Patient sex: F
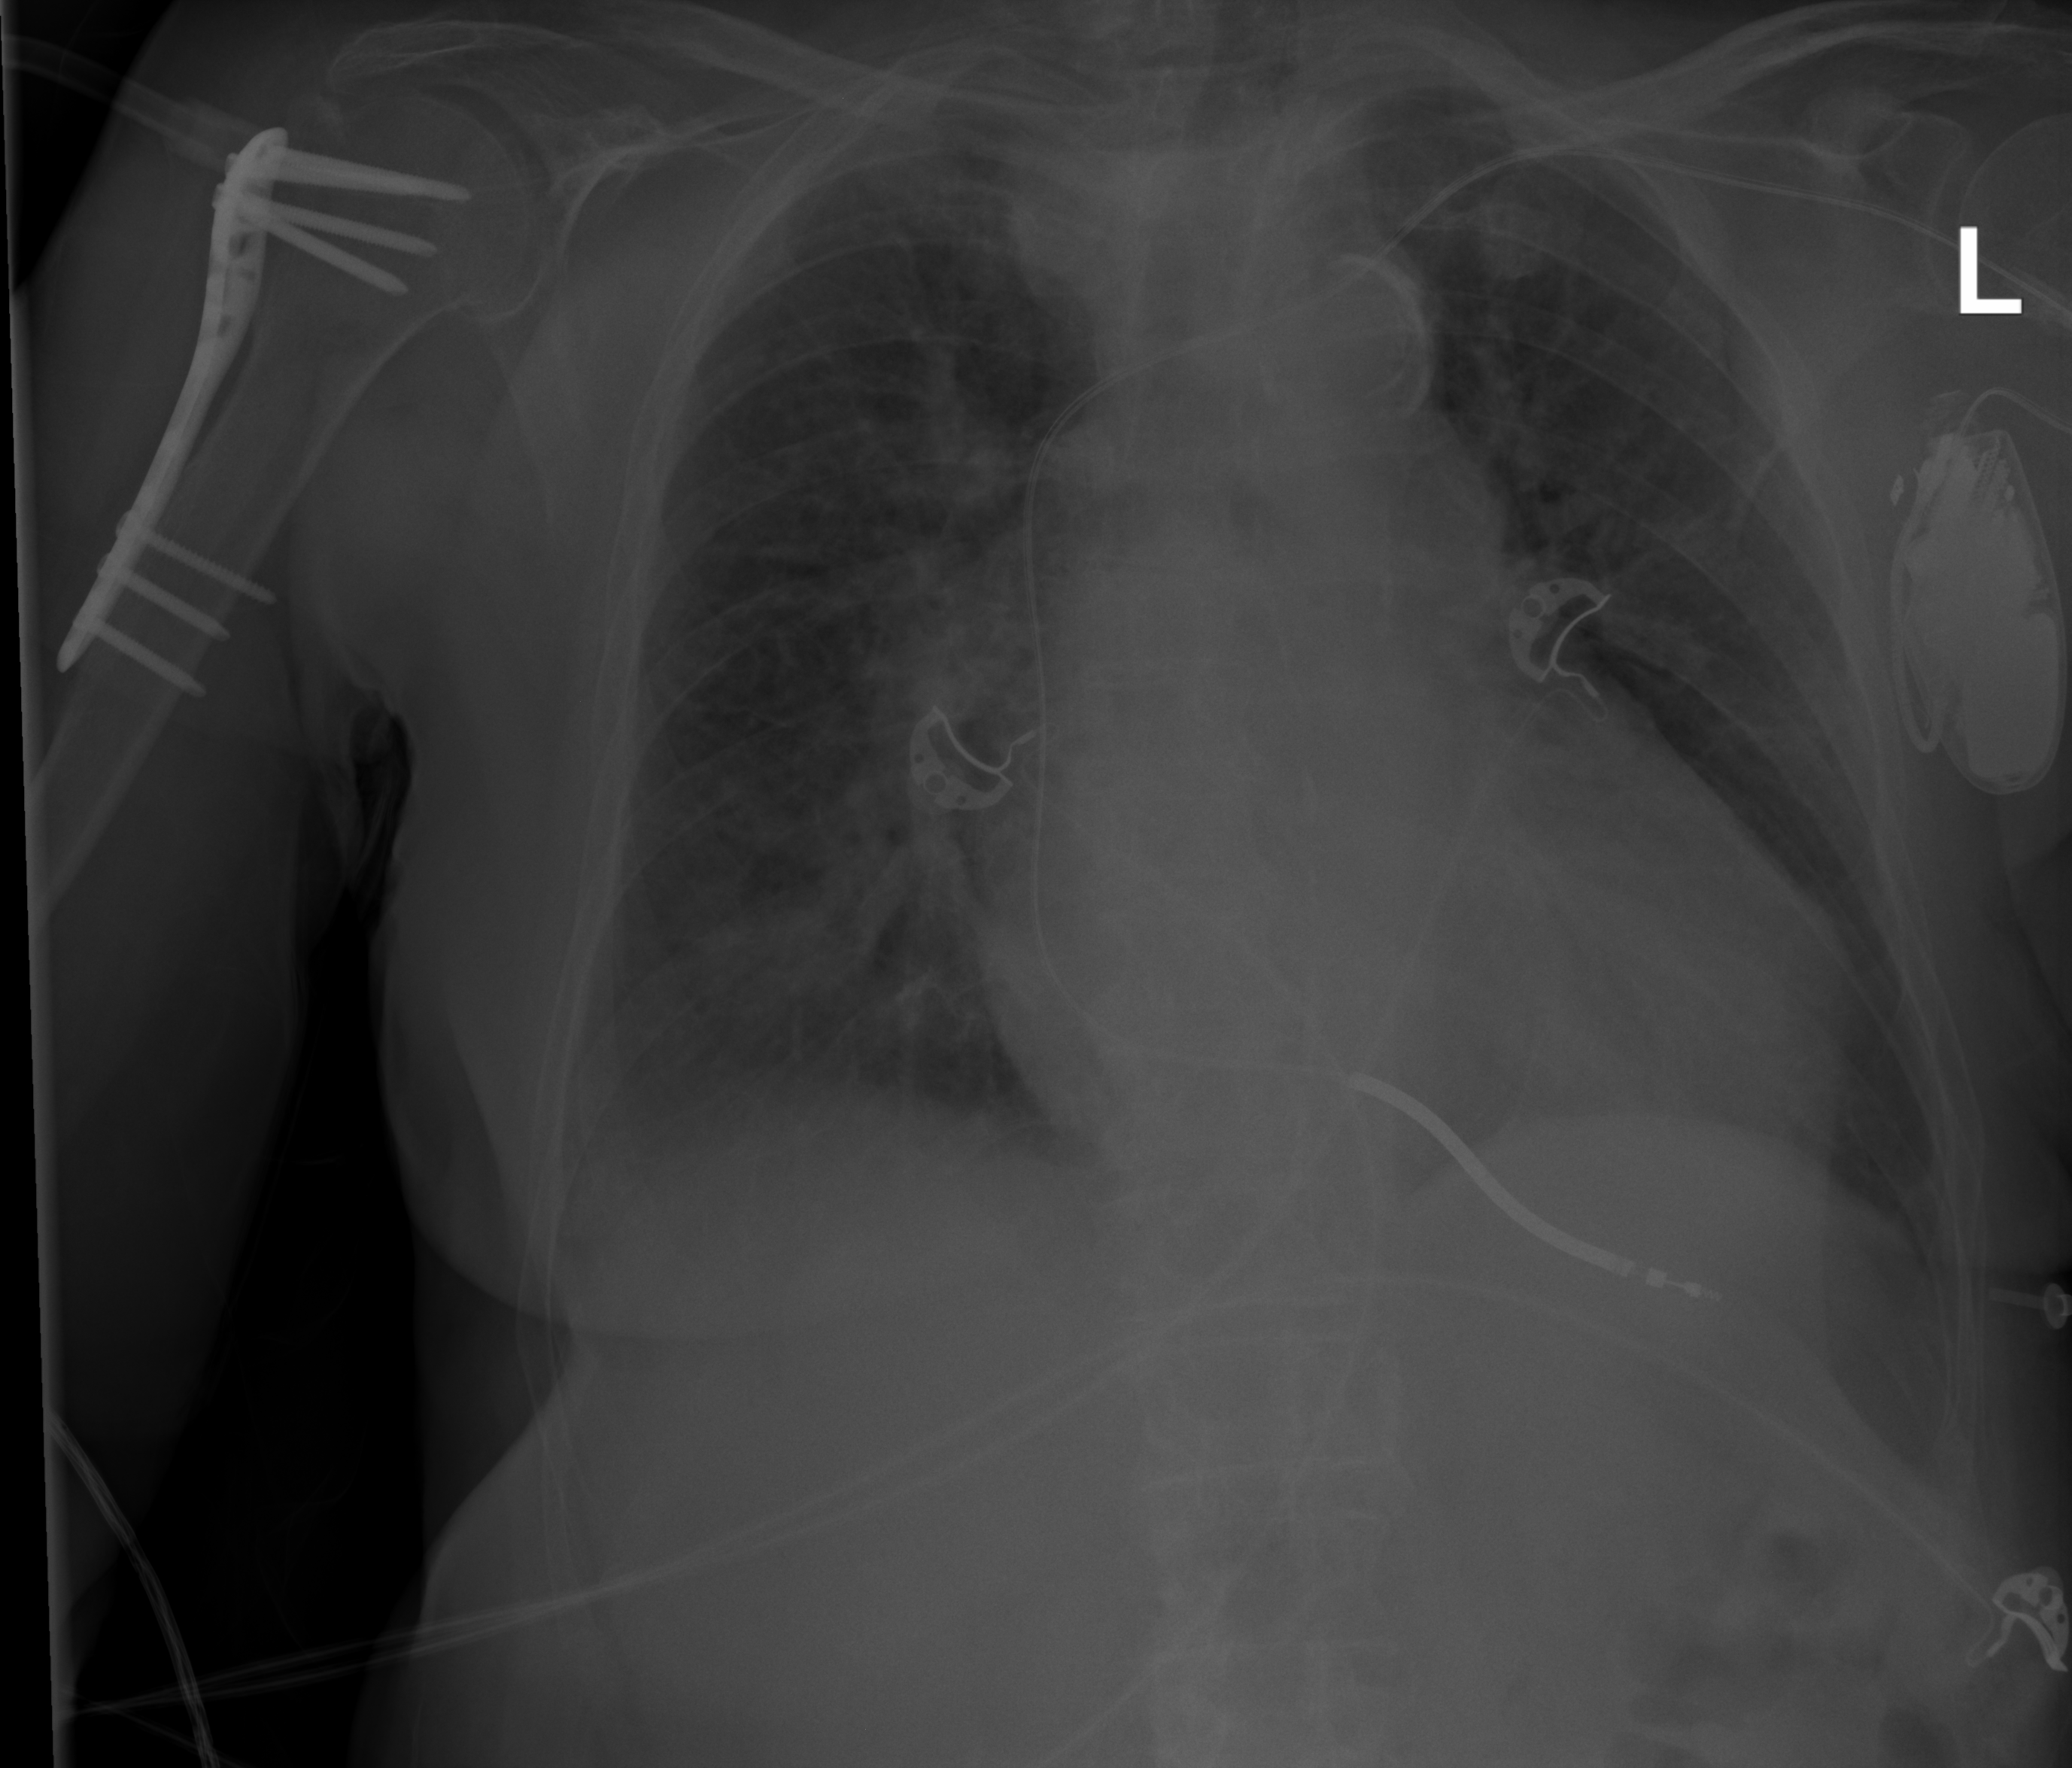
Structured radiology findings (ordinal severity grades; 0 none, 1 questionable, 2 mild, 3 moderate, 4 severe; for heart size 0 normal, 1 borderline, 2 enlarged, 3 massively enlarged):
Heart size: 2
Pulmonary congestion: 2
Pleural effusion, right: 2
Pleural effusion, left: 0
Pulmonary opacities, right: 2
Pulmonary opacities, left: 0
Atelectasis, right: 0
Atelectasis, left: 0